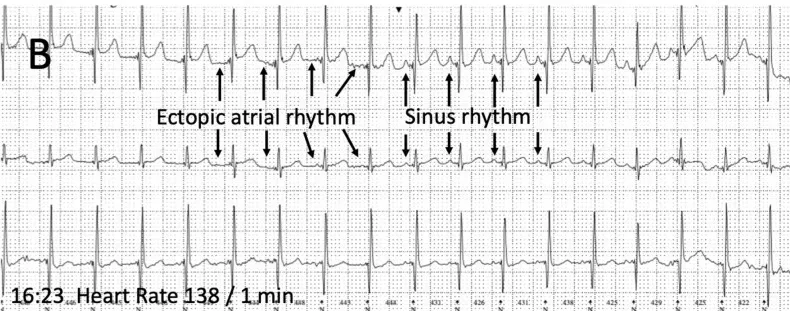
Holter recording (follow up). (B) ECG with alternating sinus rhythm and ectopic atrial rhythm during a period with physical activity and accelerated heart rate in the afternoon (4.00-6.00 pm).
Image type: electrography (ekg)